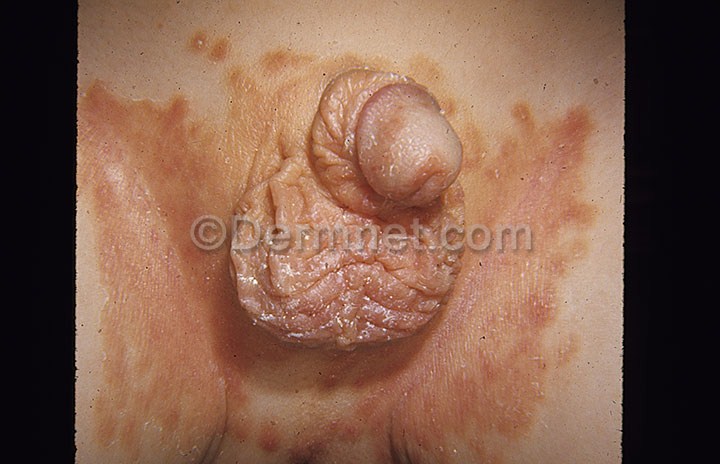
Disease: Tinea Ringworm Candidiasis and other Fungal Infections